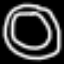
Label: clock